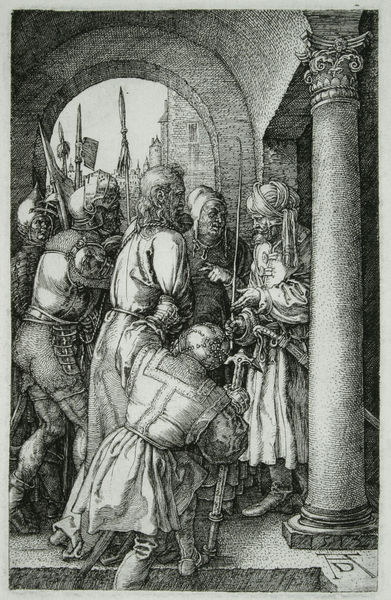
Titel: Kupferstich-Passion, 5 - Christus vor Pilatus
Künstler: Albrecht Dürer
Standort: viele Standorte
Institution: Seriendruck
Schlagwörter: dunkel, hand, himmel, kampf, mann, schatten, umhang, weiß, frauen, menschen, brust, finger, frau, grau, hell, hut, kleid, kleider, licht, männer, ohr, profil, raum, reden, schwarz, szene, säule, säulen, tür, zeichnung, zimmer, ausblick, gebäude, haus, weg, masse, menge, alt, bart, gedränge, gericht, wand, architektur, arm, bibel, falten, herodes, mensch, rahmen, sockel, stehen, trauer, innenraum, portrait, signatur, boden, gewand, haare, interieur, schnur, stoff, gewänder, locken, renaissance, turm, deutschland, fesseln, bogen, mauer, grafik, saal, rundbogen, treppe, könig, lanze, soldaten, falte, sprechen, weib, metall, stufe, plinthe, ad, tor, kante, treppenstufen, gewölbe, kreuz, orient, religion, palast, torbogen, seil, druck, schnitt, schwarz-weiß, monogramm, radierung, stich, gefangen, gefangennahme, schwert, schwerter, säbel, verhaftung, waffen, knien, soldat, waffe, menschenmasse, helm, herrscher, pilatus, beten, ritter, kämpfen, rüstung, kapitell, helme, harnisch, hubi, christus, jesus, jesus christus, ionisch, dolch, mittelalter, krieger, gebunden, hellebarde, treppenstufe, lanzen, umhänge, tempel, speer, speere, außenraum, basis, dürer, kupferstich, anbetung, jerusalem, turban, bitten, korintisch, druchgang, terror, albrecht, albrecht dürer, stiege, sperr, passion, kettenhemd, begen, chrisuutus, ponzius pilatus, anprangern, ausliefern